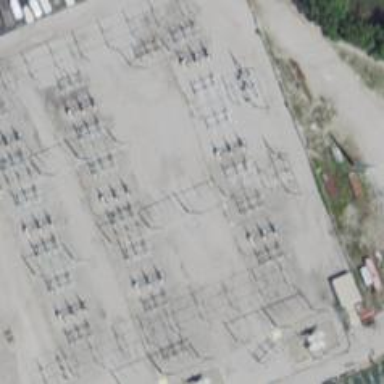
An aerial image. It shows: Switch used for power control.